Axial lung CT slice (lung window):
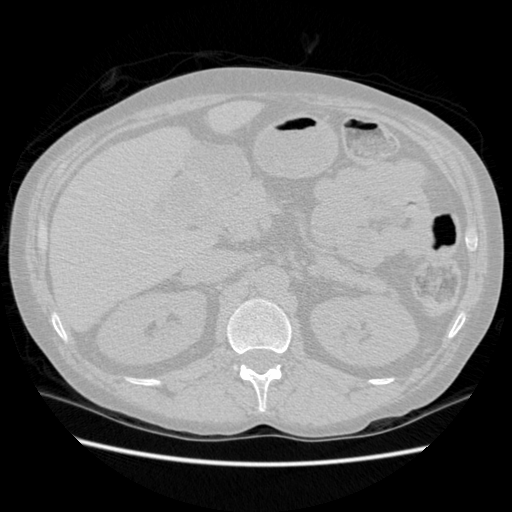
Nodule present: no